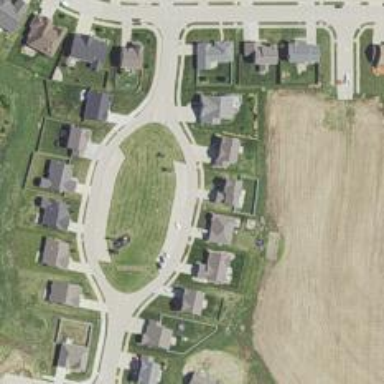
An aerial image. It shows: Residential road.